Question: <URL>
I have been at this for 4 days! I am getting no errors in the log, yet whenever I click on my cell that is populated with a dynamic array downloaded from mysql, it does not transition. Interestingly, I got no response from the self placed nslogs in prepareForSegue...
ViewController.h
'''
#import <UIKit/UIKit.h>
#import <CoreLocation/CoreLocation.h>
@interface ViewController : UIViewController<UITableViewDataSource,
CLLocationManagerDelegate,NSXMLParserDelegate, UISearchBarDelegate> {
IBOutlet UISearchBar *searchBar;
IBOutlet UITableView *tableView;
IBOutlet UILabel *Label;
CLLocationManager *locationManager;
NSMutableArray *coolarray;
float latitude;
float longitude;
}
@property (nonatomic, retain) CLLocationManager *locationManager;
@end
'''
I've excluded the xml downloaded data that was parsed, but left the values for the nsarray below in my implementation file
'''
#import "ViewController.h"
#import "DetailViewController.h"
#import "Player.h"
@interface ViewController ()
@end
@implementation ViewController
- (void)didReceiveMemoryWarning
{
[super didReceiveMemoryWarning];
// Dispose of any resources that can be recreated.
}
- (void)dealloc
{
[super dealloc];
[self.locationManager release];
if ( coolarray )
[coolarray release];
}
- (void)viewDidLoad
{
[super viewDidLoad];
coolarray = NULL;
self.locationManager = [[[CLLocationManager alloc] init] autorelease];
self.locationManager.delegate = self;
[self.locationManager startUpdatingLocation];
}
- (BOOL)shouldAutorotateToInterfaceOrientation:(UIInterfaceOrientation)interfaceOrientation
{
return YES;
}
// Table data delegate
- (NSInteger)tableView:(UITableView *)table numberOfRowsInSection:(NSInteger)section {
if ( coolarray != NULL ) {
return [coolarray count];
}
return 0;
}
- (UITableViewCell *)tableView:(UITableView *)tv cellForRowAtIndexPath:(NSIndexPath *)indexPath {
Player *cell = [tableView dequeueReusableCellWithIdentifier:@"Player"];
if (cell == nil)
{
cell = [[[Player alloc] initWithFrame:CGRectZero reuseIdentifier:@"Player"] autorelease];
}
NSDictionary *itemAtIndex = (NSDictionary *)[coolarray objectAtIndex:indexPath.row];
UILabel *nameLabel =[cell textLabel];
[nameLabel setText:[itemAtIndex objectForKey:@"name"]];
return cell;
}
- (UITableViewCell *)tableView:(UITableView *)tv cellForRowAtIndexPath:(NSIndexPath *)indexPath {
Player *cell = [tableView dequeueReusableCellWithIdentifier:@"Player"];
if (cell == nil)
{
cell = [[[Player alloc] initWithFrame:CGRectZero reuseIdentifier:@"Player"] autorelease];
}
NSDictionary *itemAtIndex = (NSDictionary *)[coolarray objectAtIndex:indexPath.row];
UILabel *nameLabel =[cell textLabel];
[nameLabel setText:[itemAtIndex objectForKey:@"name"]];
return cell;
}
-(void)tableView:(UITableView *)tableView didSelectRowAtIndexPath:(NSIndexPath *)indexPath {
NSString *selectedLang = [coolarray objectAtIndex:indexPath.row];
DetailViewController *myDetViewCont = [[DetailViewController alloc] initWithNibName:@"DetailViewController" bundle:[NSBundle mainBundle]];
myDetViewCont.myDogLang = selectedLang;
[self performSegueWithIdentifier:@"showDogDetail" sender:nil];
[myDetViewCont release];
myDetViewCont = nil;
}
-(void)prepareForSegue:(UIStoryboardSegue *)segue sender:(id)sender
{
if ([[segue identifier] isEqualToString:@"showDogDetail"])
{
DetailViewController *detailViewController =
[segue destinationViewController];
NSIndexPath *indexPath = [self.tableView
indexPathForSelectedRow];
NSString *dogLang = [self.coolarray objectAtIndex:indexPath.row];
detailViewController.myDogLang = dogLang;
}
}
@end
'''
DetailViewController.h
'''
#import <UIKit/UIKit.h>
@interface DetailViewController : UIViewController
{
IBOutlet UILabel *myLabel;
NSString *myDogLang;
}
@property (nonatomic, retain) IBOutlet UILabel *myLabel;
@property (nonatomic, retain) NSString *myDogLang;
@end
'''
DetailViewController.m
'''
#import "DetailViewController.h"
@interface DetailViewController ()
@end
@implementation DetailViewController
@synthesize myLabel;
@synthesize myDogLang;
- (void)viewDidLoad {
[super viewDidLoad];
myLabel.text = myDogLang;
self.myLabel.text = [self.myLabel objectAtIndex:0];
}
- (void)dealloc {
[myLabel release];
[myDogLang release];
[super dealloc];
}
'''
I've also added a picture to show my connection:

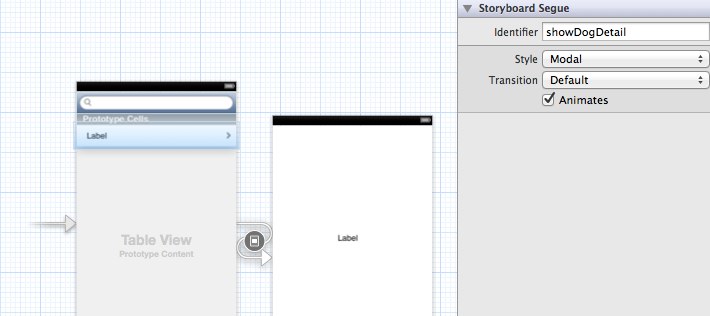
Answer: It looks like you're mixing and matching a few different styles here... I suggest simplifying your code:
1) Delete the current segue between the table and detail view. Create a new one by holding the control key and dragging from the prototype cell (I'm assuming this is a prototype table) to the destination view. Don't forget to name the identifier the same name you are using in your prepareForSegue code). Also, if you have the table view controller embedded in a Navigation controller (which is what is typically expected on a navigable table view), the style of the segue should be 'Push.' Otherwise the style should be 'Modal' (though, depending on the usability of your app, you may want to reconsider this approach).

2) What's going on with the Player class? Is this a class that extends UITableViewCell? When you click on the prototype cell in the storyboard, what class is listed in the identity inspector? Is it Player or UITableViewCell? What is the identifier of the cell in the attribute inspector? Is it Player or blank (given your code, it needs to be "Player")? Try taking the Player class, at least temporarily, out of the picture. Keep the identifier of the cell as 'Player', but in the identity inspector, set the custom class of the prototype cell to 'UITableViewCell'. Change your 'tableView:cellForRowAtIndexPath:' method to:
'''
- (UITableViewCell *)tableView:(UITableView *)tv cellForRowAtIndexPath:(NSIndexPath *)indexPath {
UITableViewCell *cell = [tableView dequeueReusableCellWithIdentifier:@"Player"];
NSDictionary *itemAtIndex = (NSDictionary *)[self.coolarray objectAtIndex:indexPath.row];
cell.textLabel.text = [itemAtIndex objectForKey:@"name"];
return cell;
}
'''
Also as a side note here, you're indicating in this method that the members of coolarray are an NSDictionary type. In prepareForSegue you are treating the members of coolarray as NSStrings. They can't be both.
3) Get rid of the 'tableView:didSelectRowAtIndexPath:' method. This is important. You have two competing methods of segues happening here. One that is set up in the Storyboard and this method. The way your code is written right now, a click on the cell will call prepareForSegue -> didSelect -> prepareForSegue. Everything that you are attempting to do in here can be done in the 'prepareForSegue:' method (see the next step).
4) Change your prepareForSegue: method to look something like this (you could even get rid of the "if" statement since you only have one segue right now):
'''
-(void)prepareForSegue:(UIStoryboardSegue *)segue sender:(id)sender
{
if ([[segue identifier] isEqualToString:@"showDogDetail"])
{
DetailViewController *detailViewController =
[segue destinationViewController];
NSIndexPath *indexPath = [self.tableView
indexPathForSelectedRow];
NSString *dogLang = [self.coolarray objectAtIndex:indexPath.row];
// or if the array contains NSDictionaries, change the previous line to:
// NSString *dogLang = [[self.coolarray objectAtIndex:indexPath.row] objectForKey:@"name"];
detailViewController.myDogLang = dogLang;
}
}
'''
5) Your DetailViewController's viewDidLoad method is overriding the label text with some bad code (a UILabel is not an array). Change the code to:
'''
- (void)viewDidLoad {
[super viewDidLoad];
self.myLabel.text = self.myDogLang;
}
'''
Given some of the conceptual issues I've mentioned above, I highly recommend reading <URL>. It'll help clarify the life cycle and flow for you.